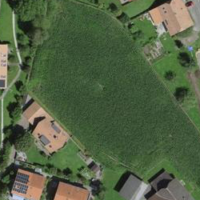
EUNIS habitat code: 55
Species observed at this site:
Ribes nigrum